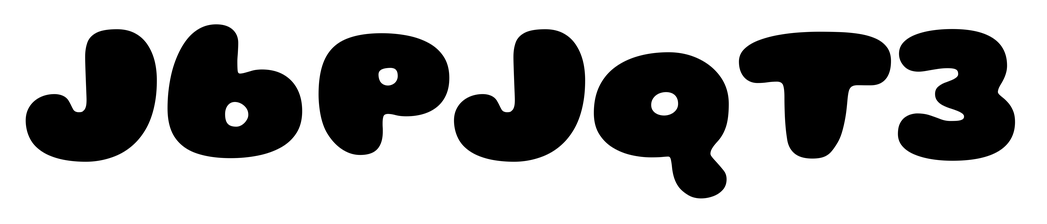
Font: Gluten_Black